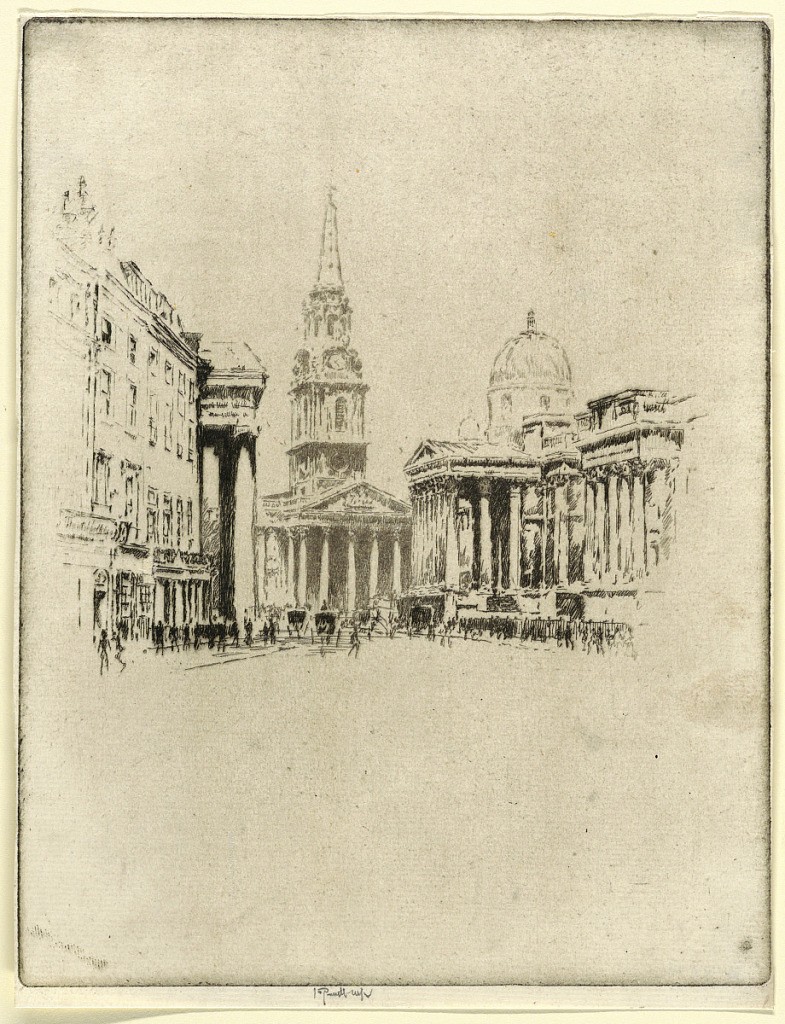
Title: Classic London, St. Martin-in-the-Fields
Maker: Joseph Pennell, American, active England, 1857–1926
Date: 1906
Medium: Etching in black ink on laid paper
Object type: Print
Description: Composition limited to the center of the plate. Portico of the National Gallery, right, and St. Martin's seen in the background.